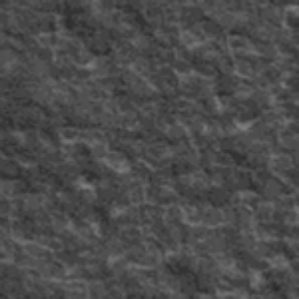
Label: frost